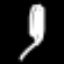
Label: leaf